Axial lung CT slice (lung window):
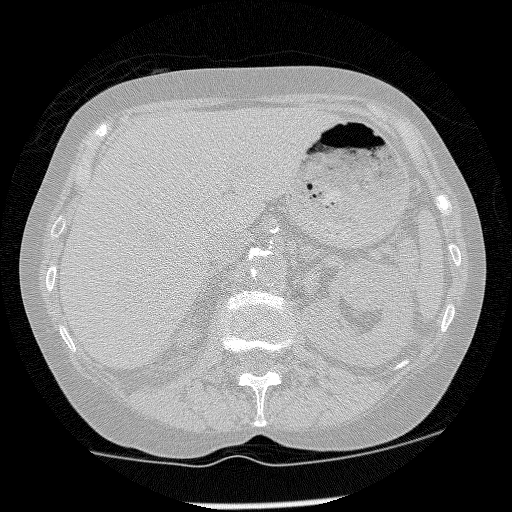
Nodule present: no